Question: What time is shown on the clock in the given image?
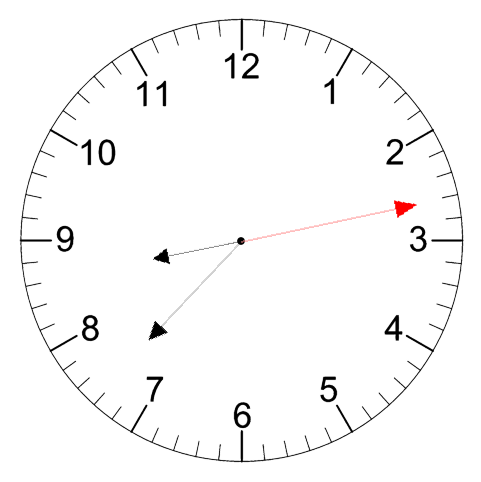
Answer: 08:37:13